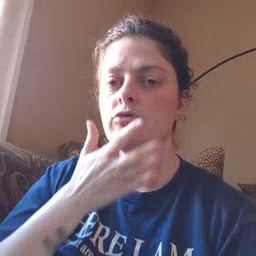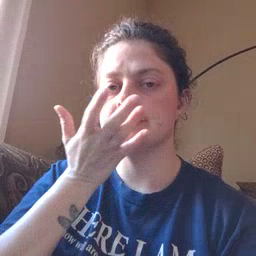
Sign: grass